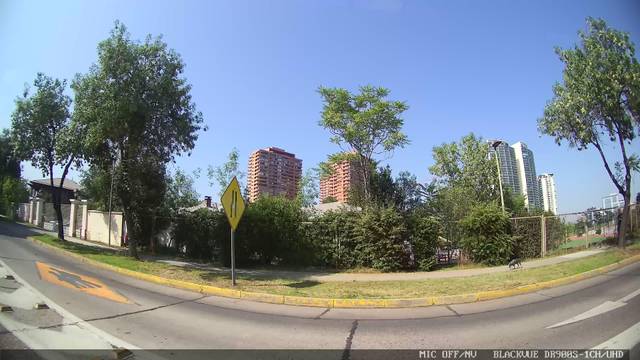
Region: Chile
Coordinates: -33.398, -70.569